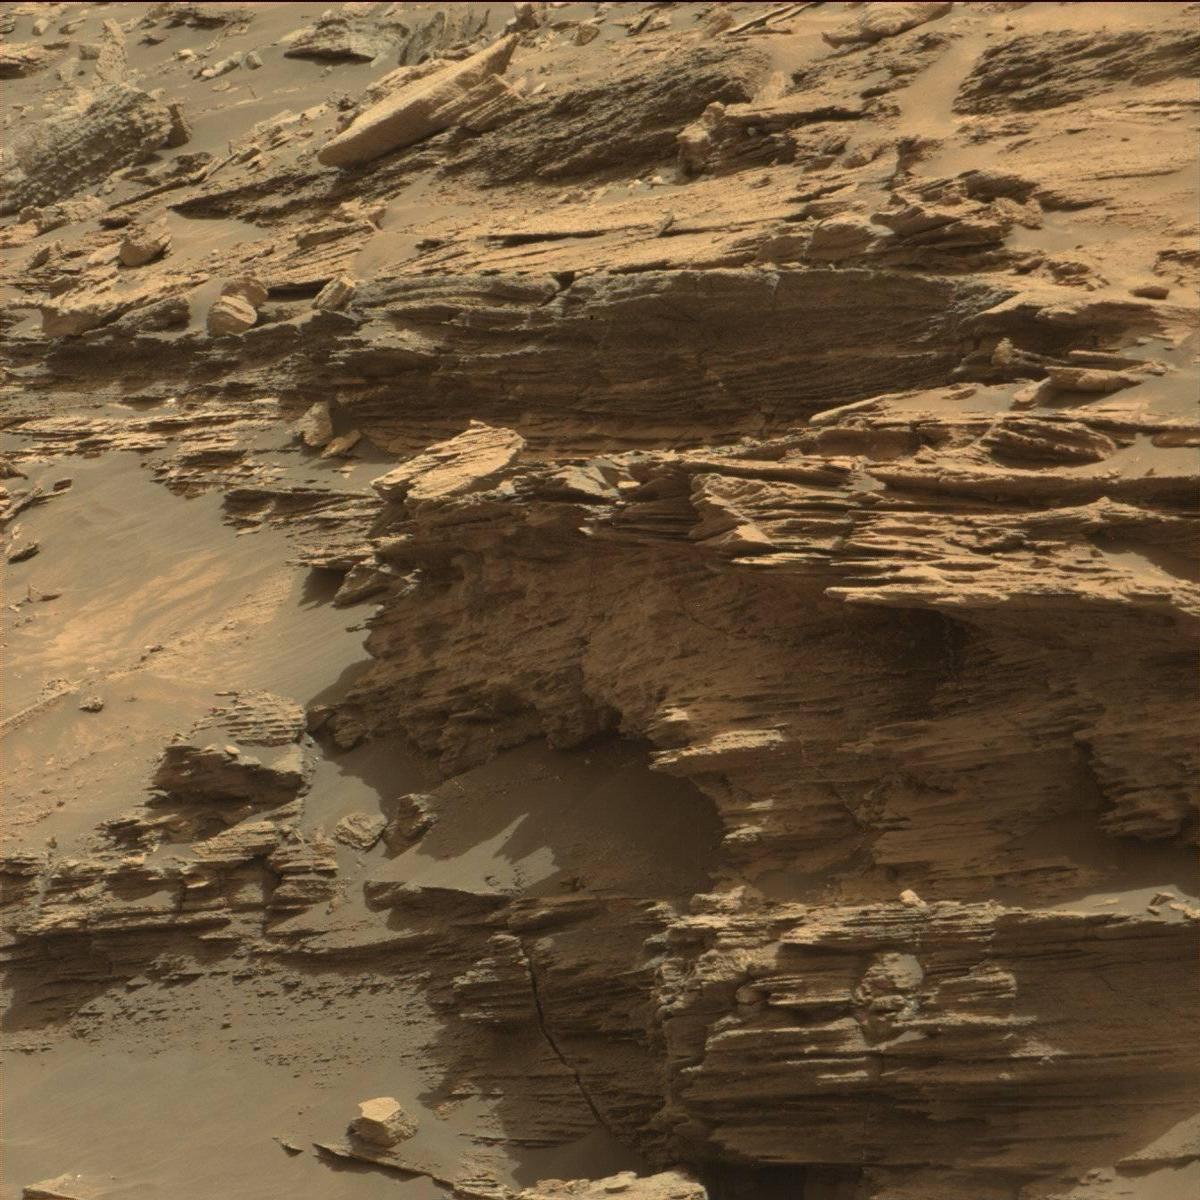
Terrain classes present: Bedrock, Sand / Soil